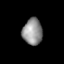
Tissue: lung
Cell type: Others
Senescence score: 0.1797
Nuclear area (px): 511
Mean DAPI intensity: 144.652